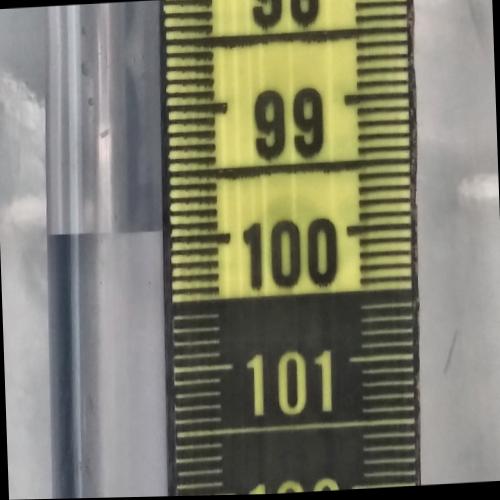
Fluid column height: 99.9 cm